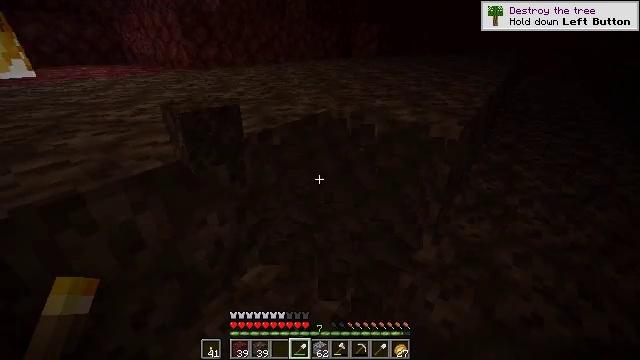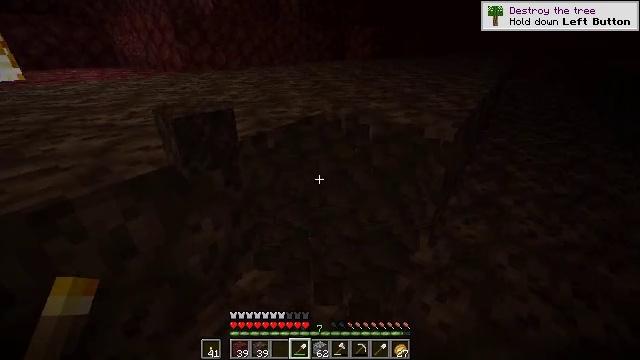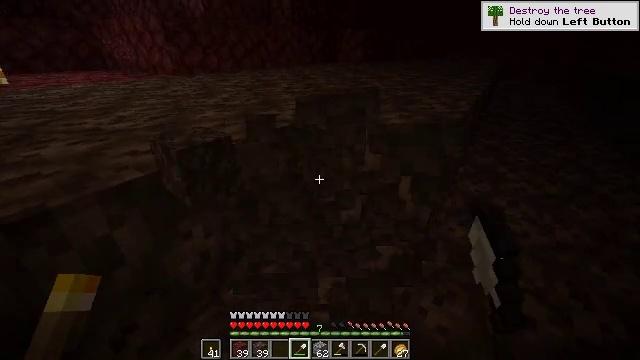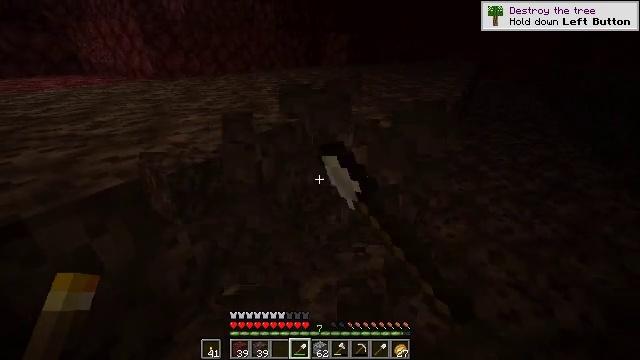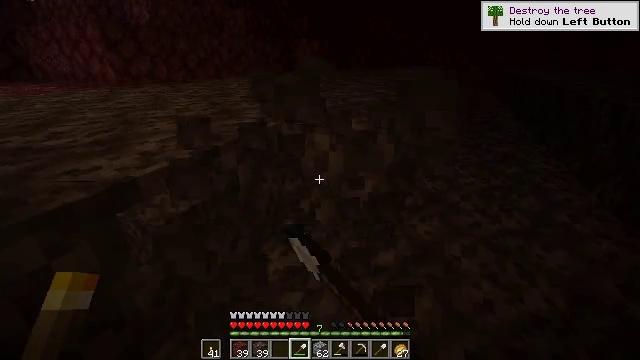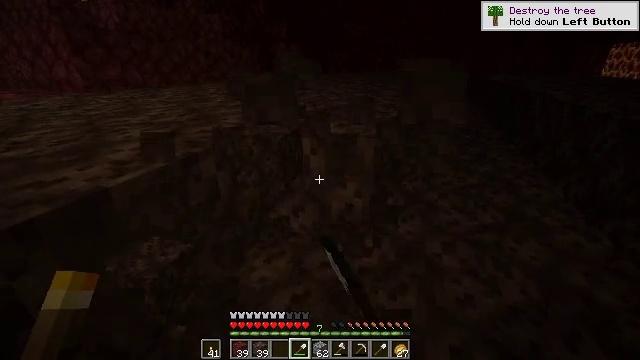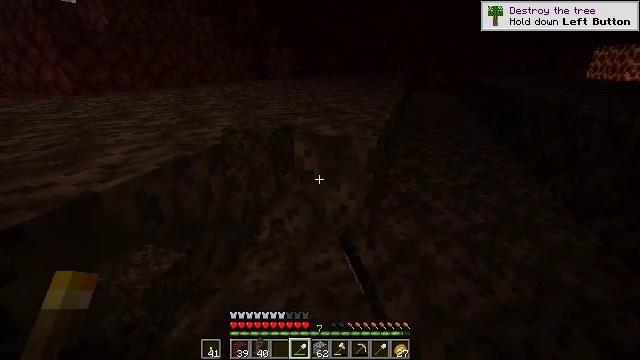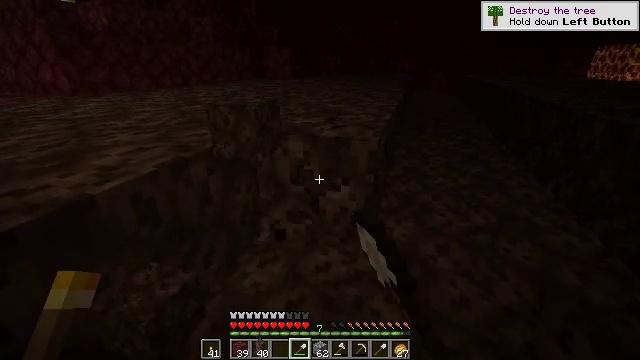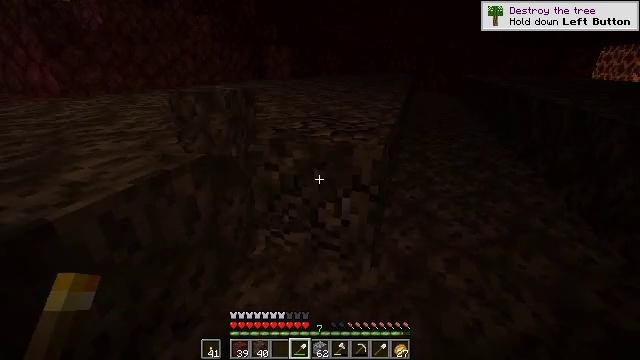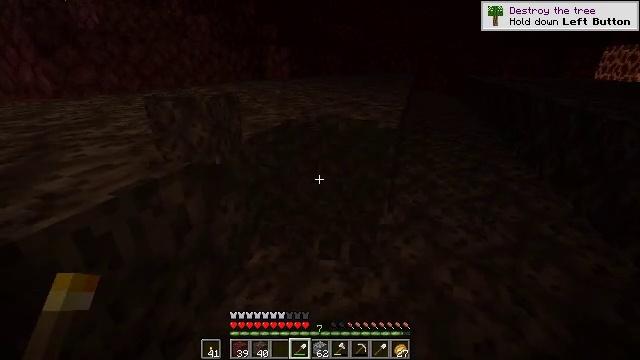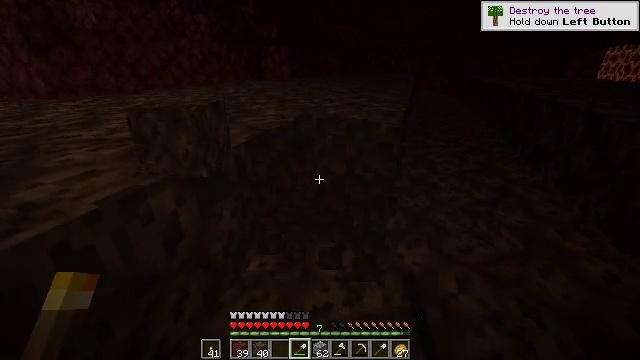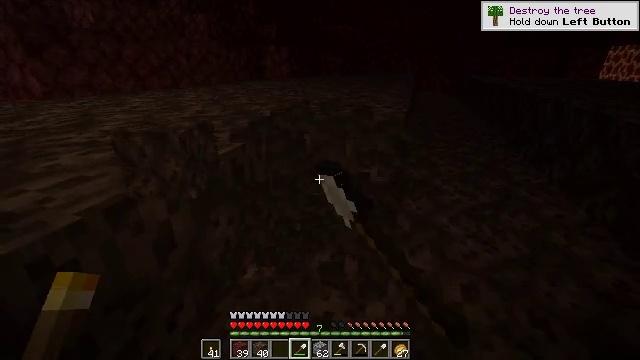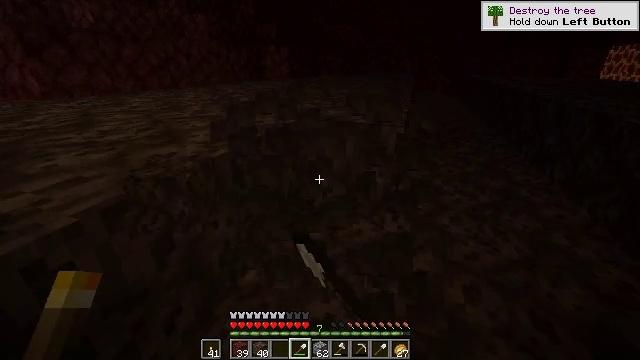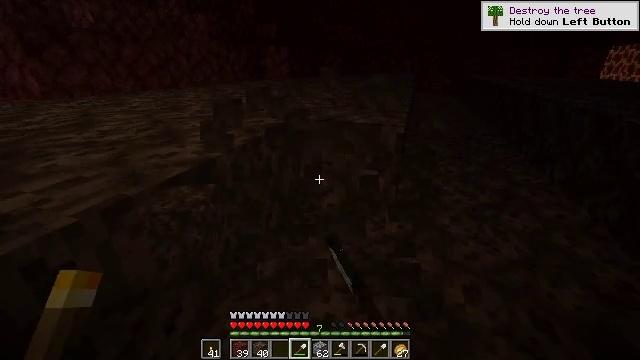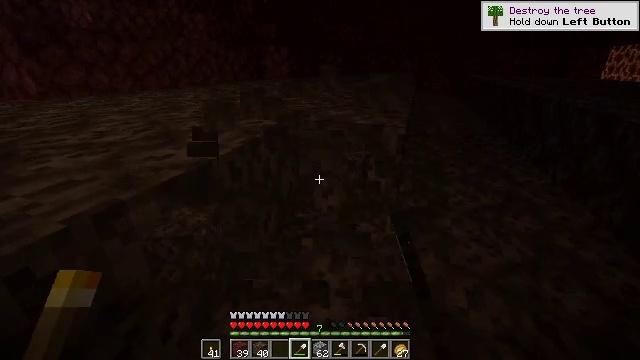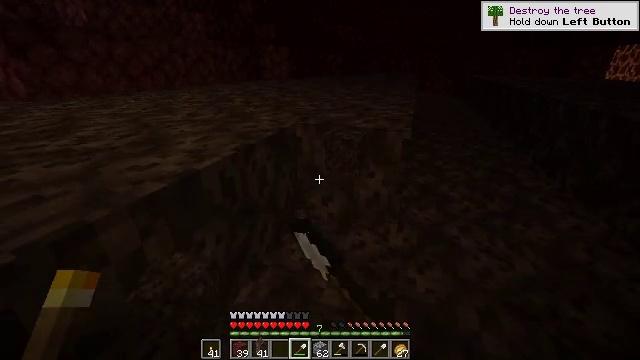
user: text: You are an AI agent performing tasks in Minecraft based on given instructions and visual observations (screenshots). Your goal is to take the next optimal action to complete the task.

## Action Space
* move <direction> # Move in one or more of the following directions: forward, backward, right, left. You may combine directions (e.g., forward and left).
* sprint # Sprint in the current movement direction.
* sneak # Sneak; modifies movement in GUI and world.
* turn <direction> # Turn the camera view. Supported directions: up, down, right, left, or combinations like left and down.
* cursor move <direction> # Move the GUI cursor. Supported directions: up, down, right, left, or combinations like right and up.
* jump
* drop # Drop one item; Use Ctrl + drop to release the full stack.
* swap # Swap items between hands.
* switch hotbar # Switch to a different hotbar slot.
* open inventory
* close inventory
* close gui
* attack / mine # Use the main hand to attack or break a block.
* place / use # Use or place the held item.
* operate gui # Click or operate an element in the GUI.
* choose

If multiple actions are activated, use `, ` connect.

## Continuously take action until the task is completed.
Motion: motion action
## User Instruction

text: Extract soul sand for building purposes.
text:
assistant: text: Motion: turn right, attack / mine
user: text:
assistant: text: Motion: turn right, attack / mine
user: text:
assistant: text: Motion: turn right, attack / mine
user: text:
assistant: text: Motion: turn right and up, attack / mine
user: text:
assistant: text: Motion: turn right, attack / mine
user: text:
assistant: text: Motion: turn right, attack / mine
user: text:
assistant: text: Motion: move forward, attack / mine
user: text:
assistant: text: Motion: move forward, attack / mine
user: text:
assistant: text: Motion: move forward, attack / mine
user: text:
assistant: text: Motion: move forward, attack / mine
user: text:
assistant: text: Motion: attack / mine
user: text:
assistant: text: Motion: attack / mine
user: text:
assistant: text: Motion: attack / mine
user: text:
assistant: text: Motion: move forward, attack / mine
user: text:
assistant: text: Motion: move forward, attack / mine
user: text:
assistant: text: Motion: move forward, attack / mine
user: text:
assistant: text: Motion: move forward, attack / mine
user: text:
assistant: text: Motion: attack / mine
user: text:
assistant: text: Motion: attack / mine
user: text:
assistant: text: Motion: turn right and up, attack / mine
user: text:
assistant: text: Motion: turn right and up, attack / mine
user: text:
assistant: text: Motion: move forward, turn right and up, attack / mine
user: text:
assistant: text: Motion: move forward, turn right, attack / mine
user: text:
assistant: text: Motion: move forward, attack / mine
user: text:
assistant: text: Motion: move forward, turn right, attack / mine
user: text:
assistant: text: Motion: turn right, attack / mine
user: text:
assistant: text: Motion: attack / mine
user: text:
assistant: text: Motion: attack / mine
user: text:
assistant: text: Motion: attack / mine
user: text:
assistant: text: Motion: attack / mine